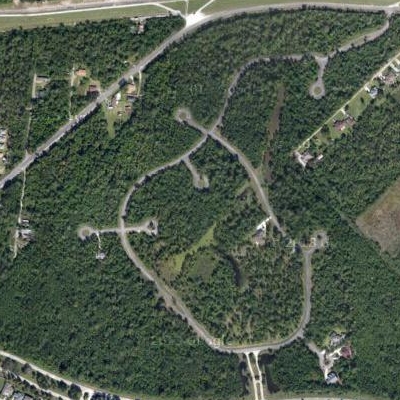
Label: Forest